Question: like this
Do you know how to make a dotted line like this
The width must be full length.
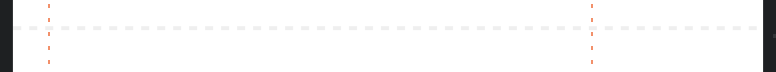
Answer: You can draw such a line with:
'''
GeometryReader { geometry in
VStack {
Path{ path in
path.move(to: CGPoint(x: 0, y: geometry.size.height / 2))
path.addLine(to: CGPoint(x: geometry.size.width, y: geometry.size.height / 2))
}
.stroke(style: StrokeStyle( lineWidth: 2, dash: [5]))
.foregroundColor(Color(UIColor.blue))
}
}
'''
This line will be e.g. in the middle of the screen. Just adjust the 'y' param to move the line.
The result:
<URL>